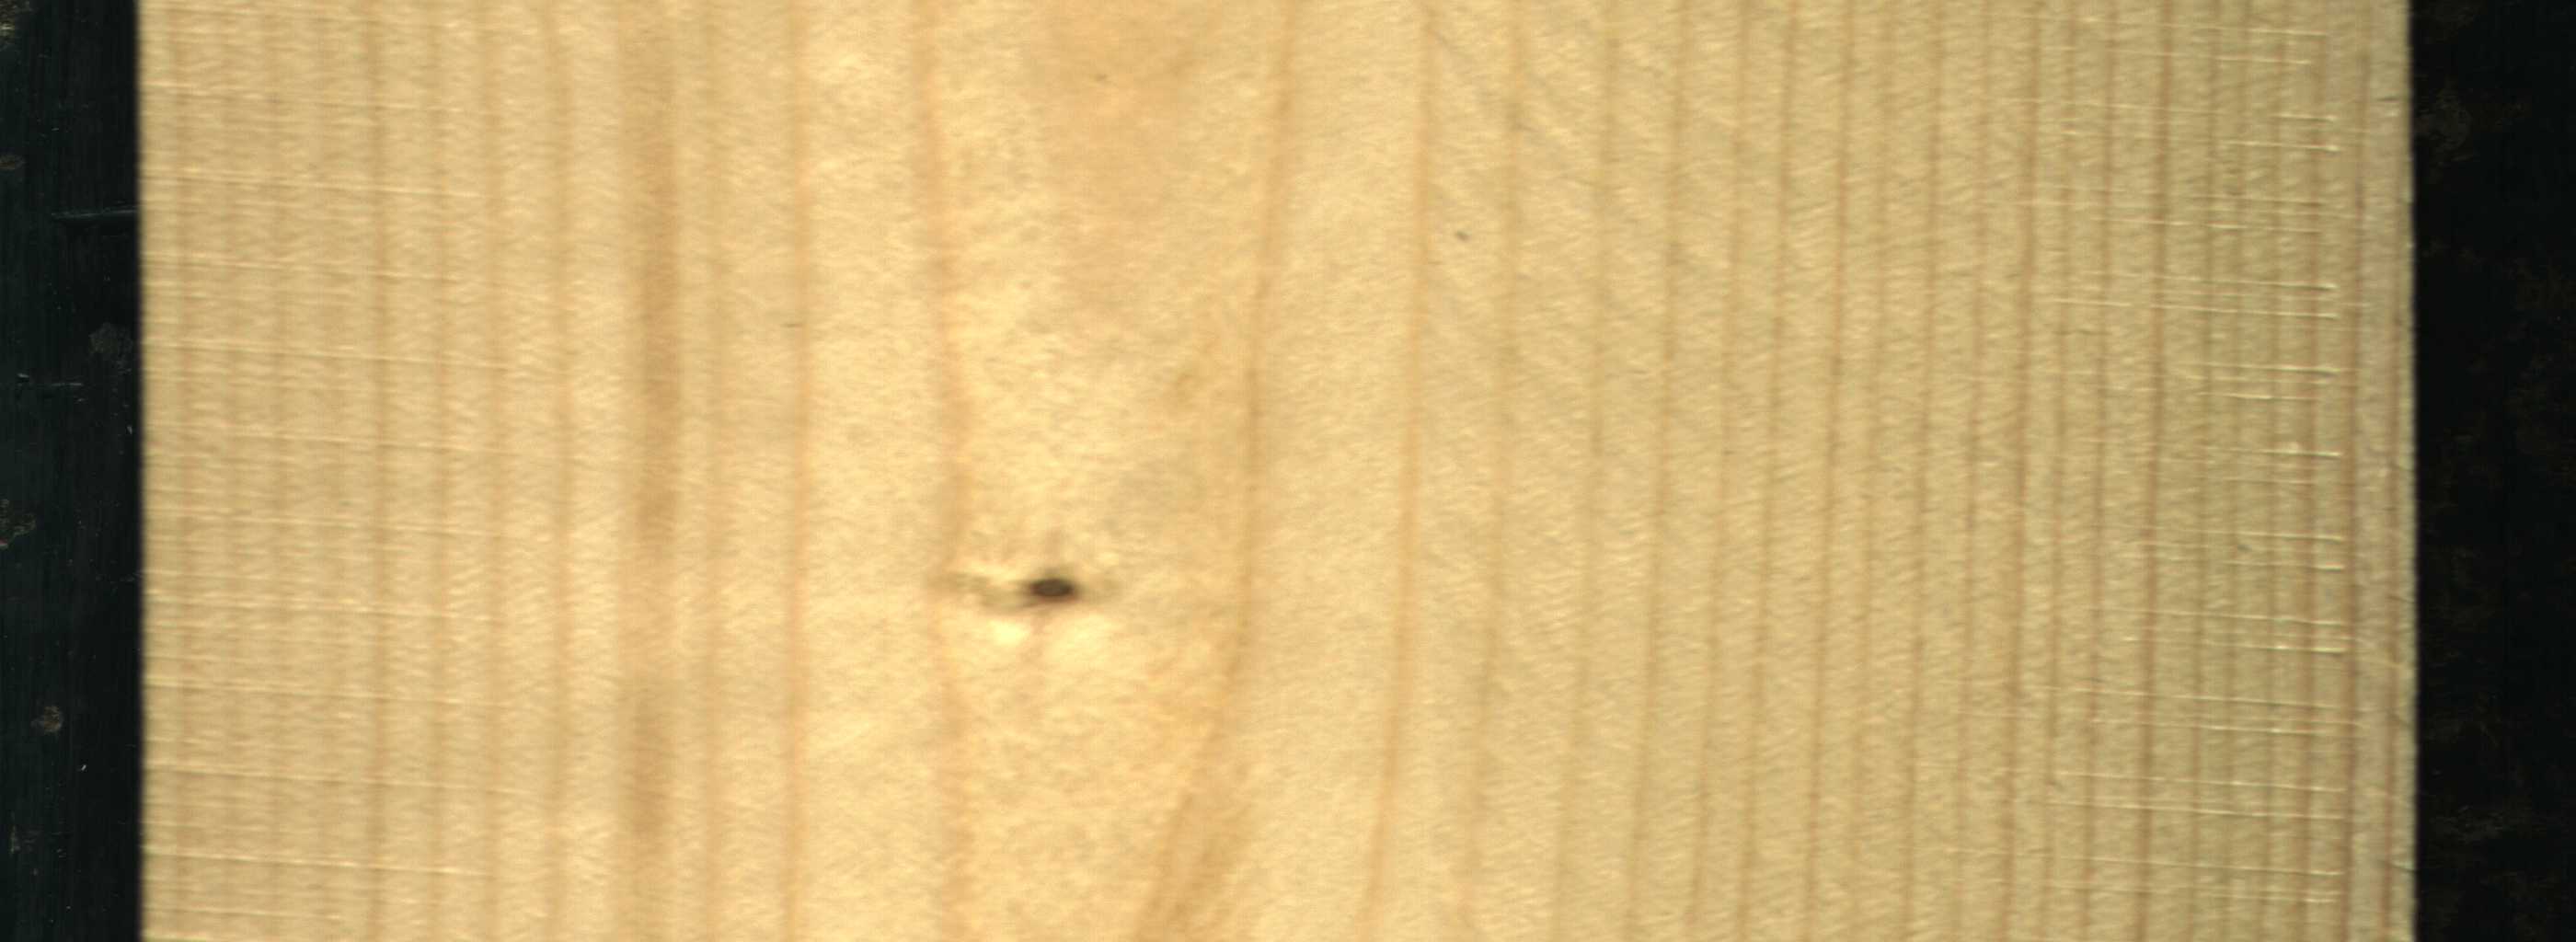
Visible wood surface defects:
Live_Knot